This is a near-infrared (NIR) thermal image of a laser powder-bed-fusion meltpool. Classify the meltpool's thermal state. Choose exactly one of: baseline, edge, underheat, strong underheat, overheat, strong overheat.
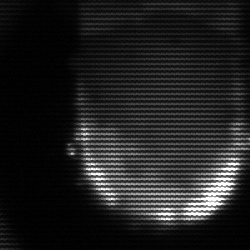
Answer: baseline